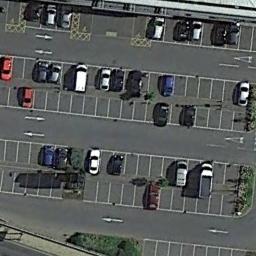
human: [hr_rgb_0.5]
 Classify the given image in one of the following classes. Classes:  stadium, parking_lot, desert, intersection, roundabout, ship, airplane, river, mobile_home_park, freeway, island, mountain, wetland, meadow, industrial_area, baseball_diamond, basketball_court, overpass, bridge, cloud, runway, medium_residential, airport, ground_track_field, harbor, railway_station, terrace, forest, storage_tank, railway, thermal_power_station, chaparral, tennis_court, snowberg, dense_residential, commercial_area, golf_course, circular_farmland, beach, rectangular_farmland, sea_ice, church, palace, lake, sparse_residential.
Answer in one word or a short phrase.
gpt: parking_lot